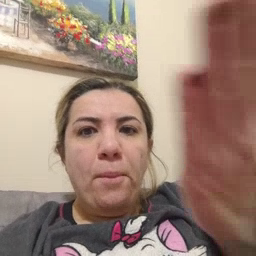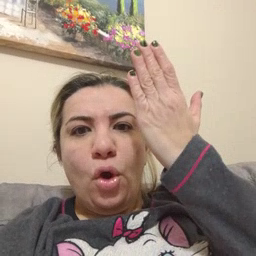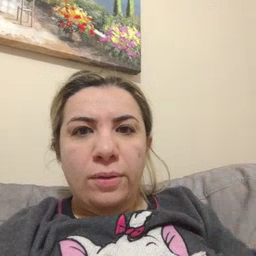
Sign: morning